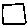
Label: square